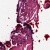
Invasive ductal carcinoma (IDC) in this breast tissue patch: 0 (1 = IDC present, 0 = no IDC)